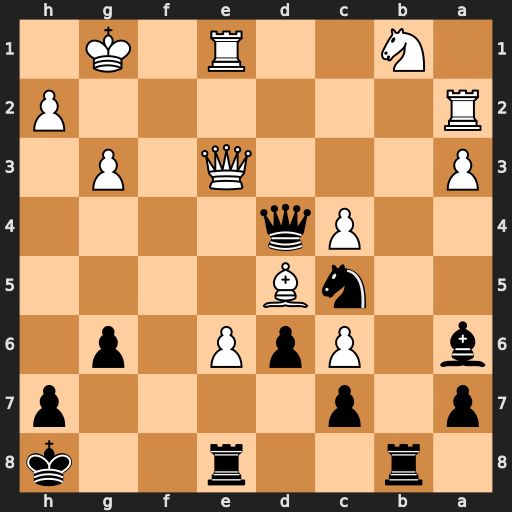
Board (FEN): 1r2r2k/p1p4p/b1PpP1p1/2nB4/2Pq4/P3Q1P1/R6P/1N2R1K1
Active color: b
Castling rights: -
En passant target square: -
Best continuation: Qxe3+ Rxe3 Rxb1+